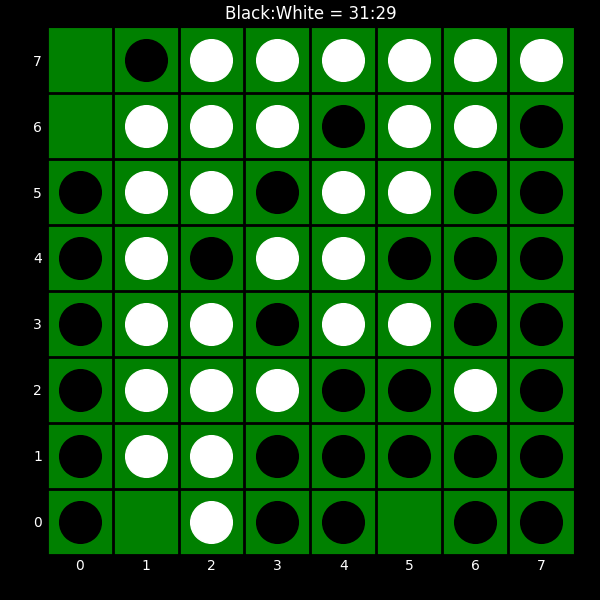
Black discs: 31
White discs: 29